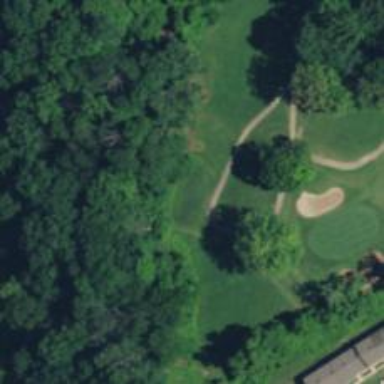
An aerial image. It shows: Grass area designated as golf tee.